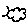
Label: cloud